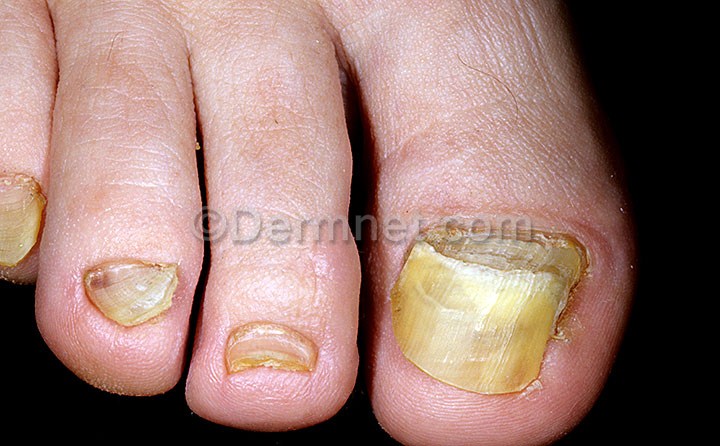
Disease: Nail Fungus and other Nail Disease